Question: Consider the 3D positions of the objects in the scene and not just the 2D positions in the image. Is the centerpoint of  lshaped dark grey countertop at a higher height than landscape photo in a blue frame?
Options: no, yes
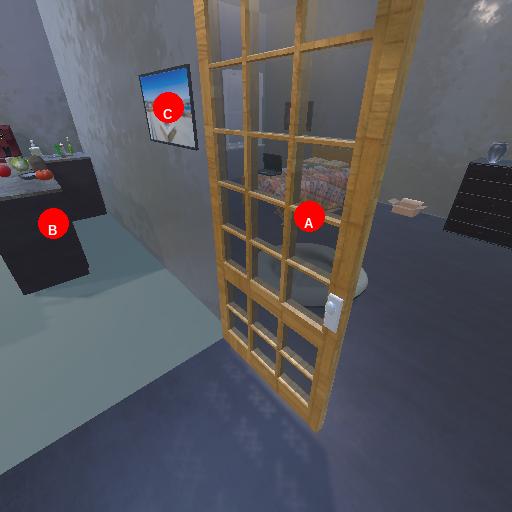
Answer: no